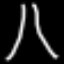
Label: The Eiffel Tower